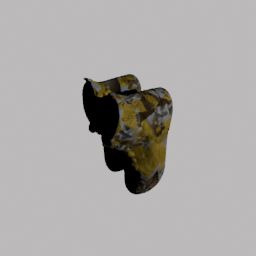
Label: people